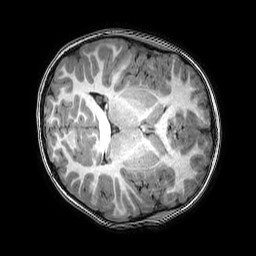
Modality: T1w
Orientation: axial
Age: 6
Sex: male
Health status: healthy